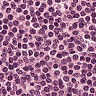
Metastatic tissue present: no